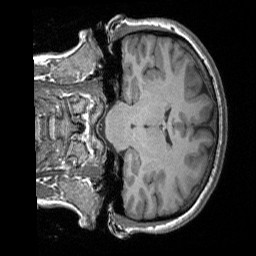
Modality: T1w
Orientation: coronal
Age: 33
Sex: female
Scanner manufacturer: siemens
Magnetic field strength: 3 T
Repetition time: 1.9 s
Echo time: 0.00252 s